Field crop: maize
Growth stage: 1
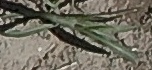
Species: sorghum